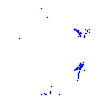
Particle: proton